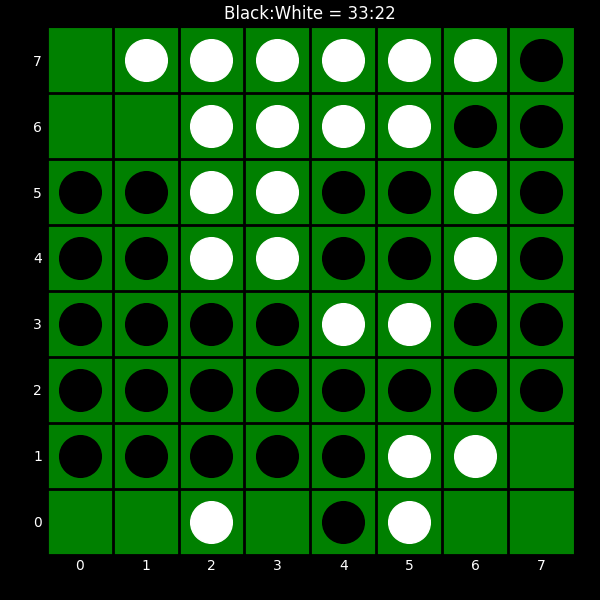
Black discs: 33
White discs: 22